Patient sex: F
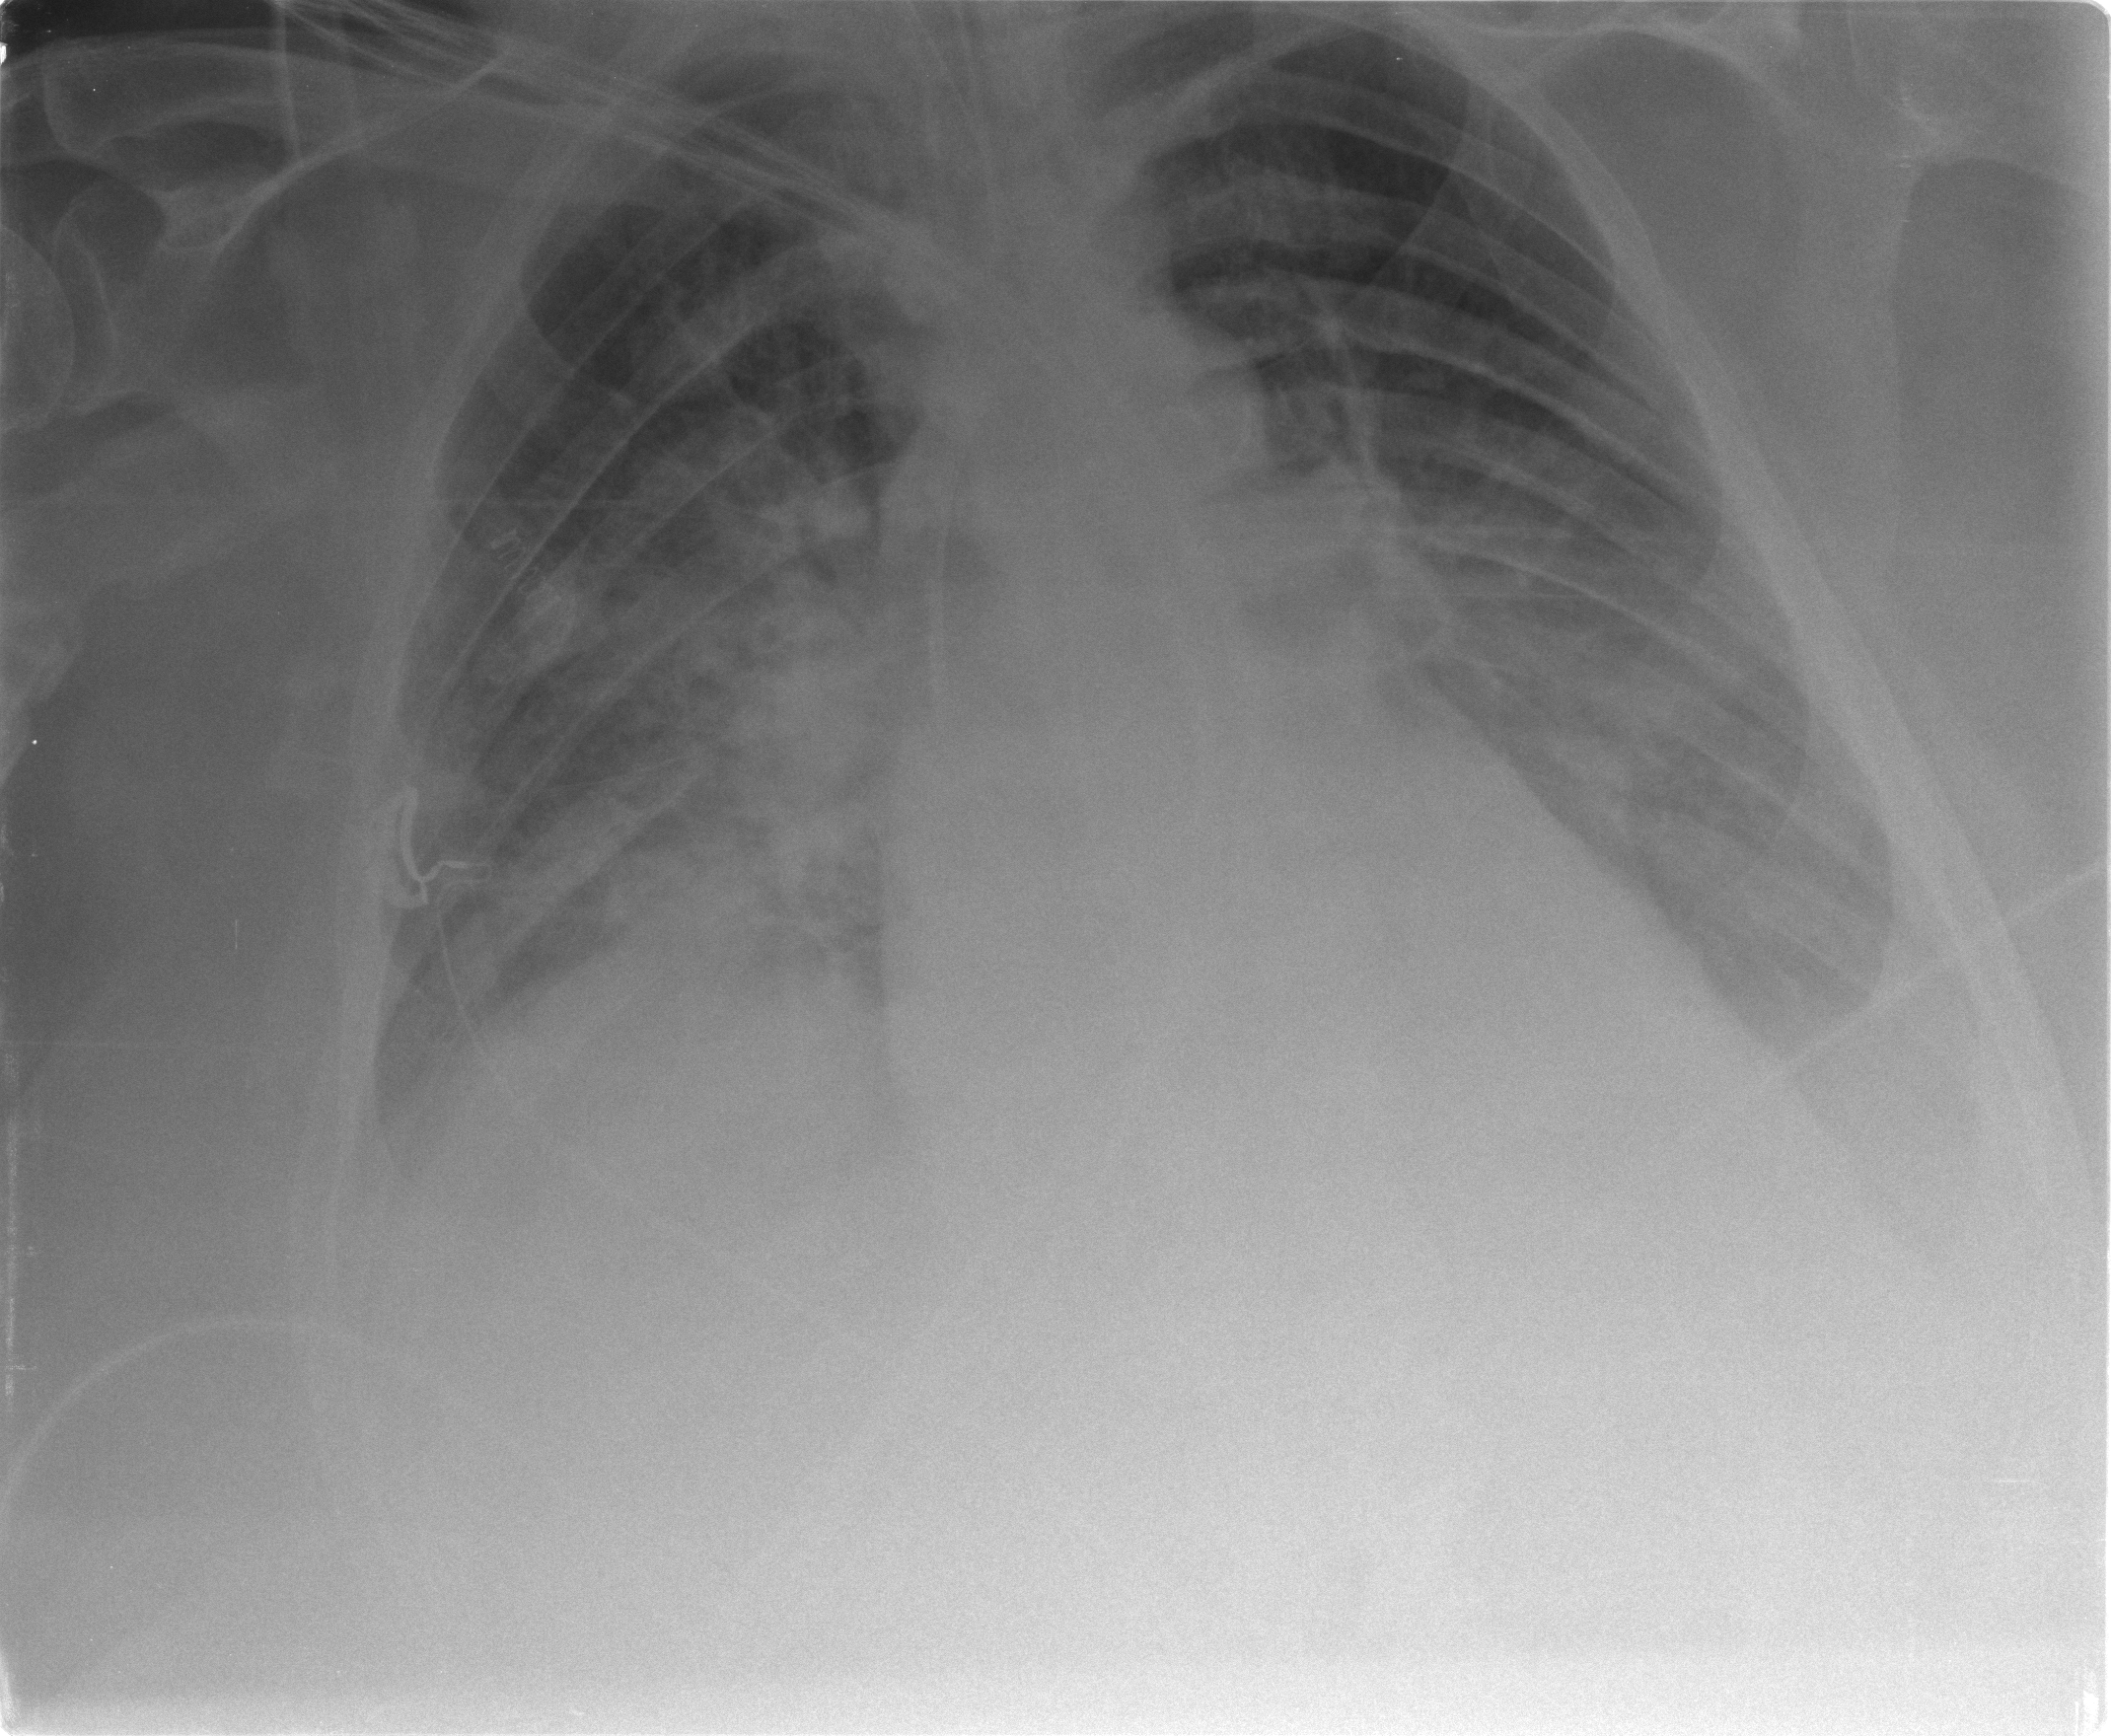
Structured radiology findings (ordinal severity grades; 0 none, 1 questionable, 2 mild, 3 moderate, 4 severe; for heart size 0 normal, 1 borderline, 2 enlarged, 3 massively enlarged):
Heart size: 2
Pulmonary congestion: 3
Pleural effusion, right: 2
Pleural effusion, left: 2
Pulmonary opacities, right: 3
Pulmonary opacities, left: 2
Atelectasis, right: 2
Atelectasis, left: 2